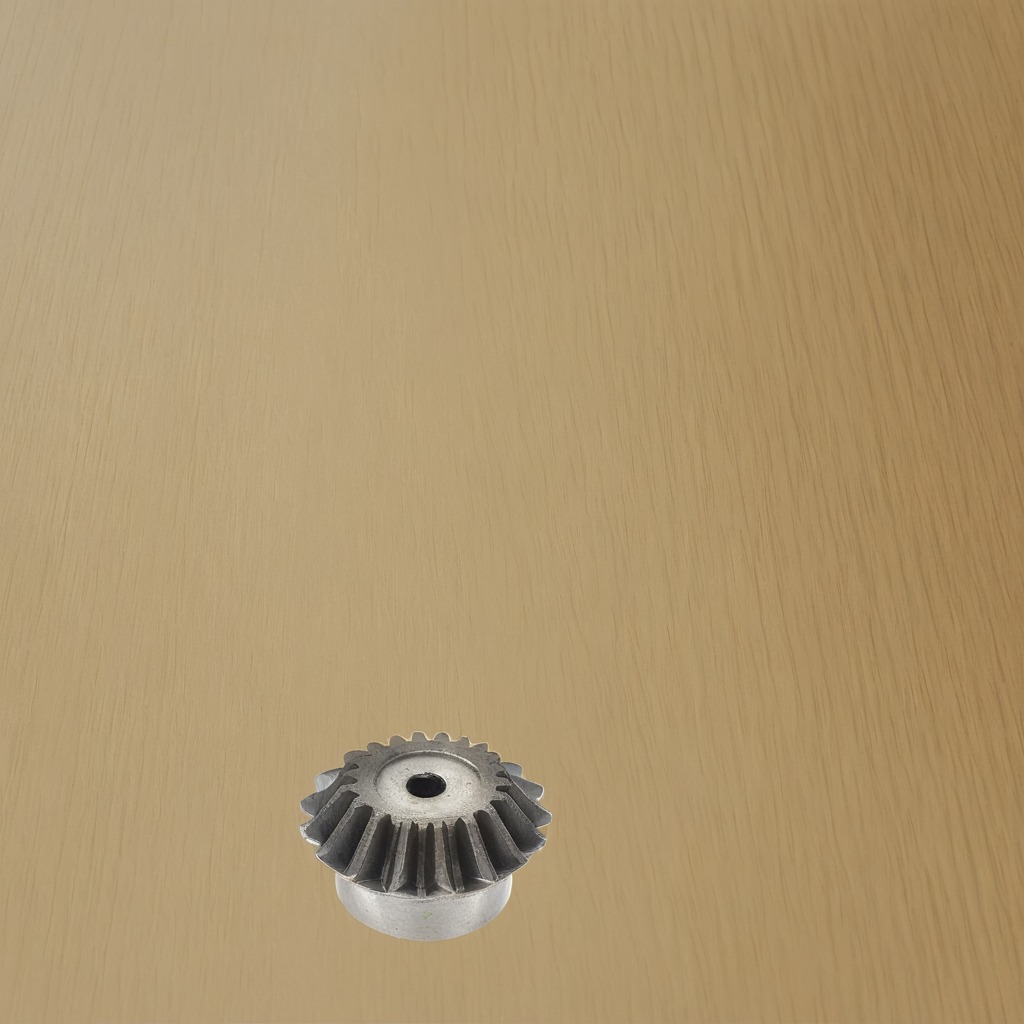
A steel gear with teeth is lying on a plywood surface in a paint workshop lit by afternoon window light.